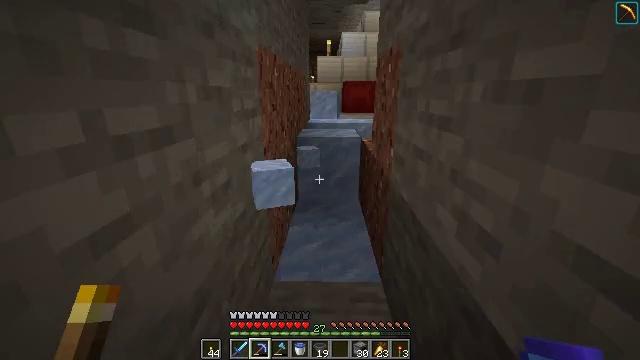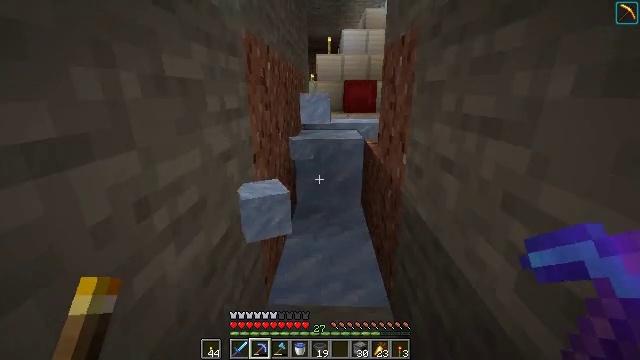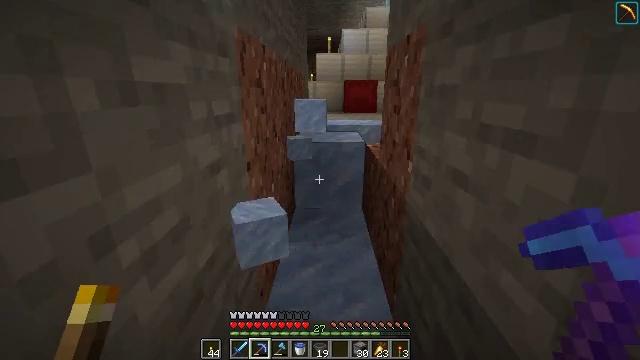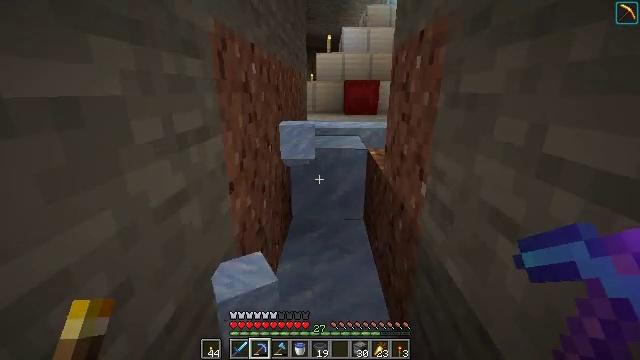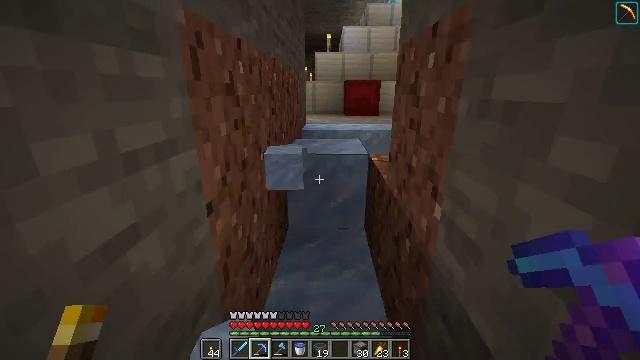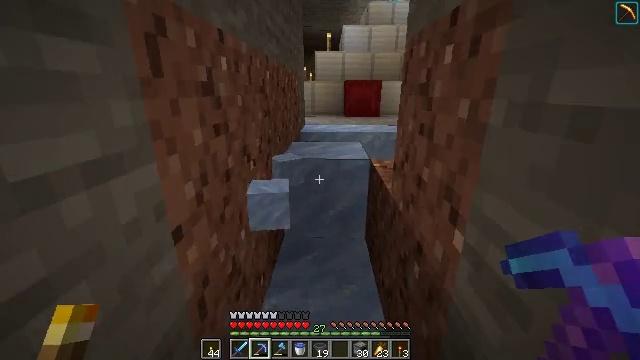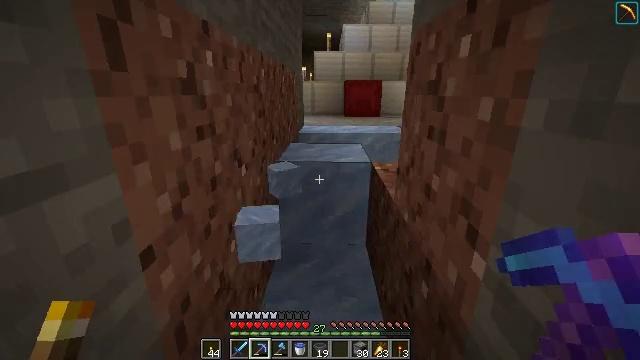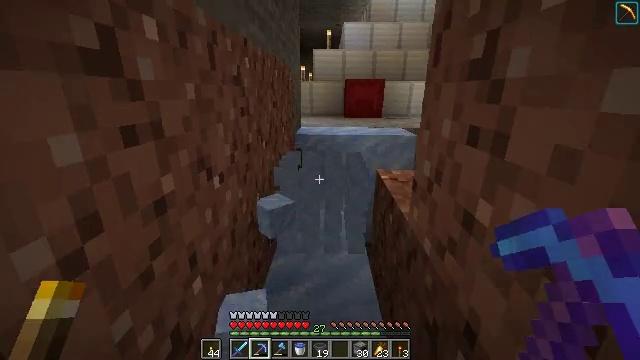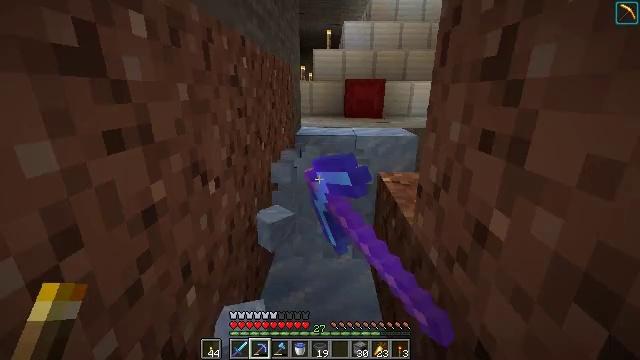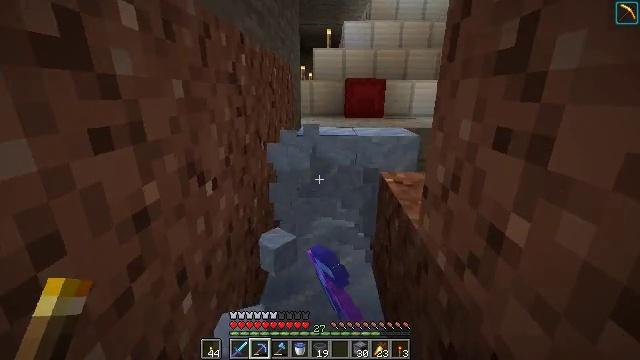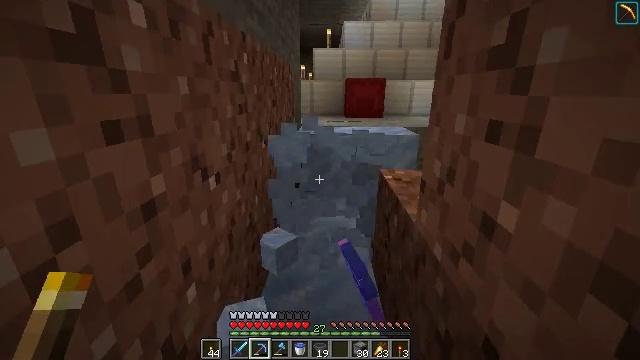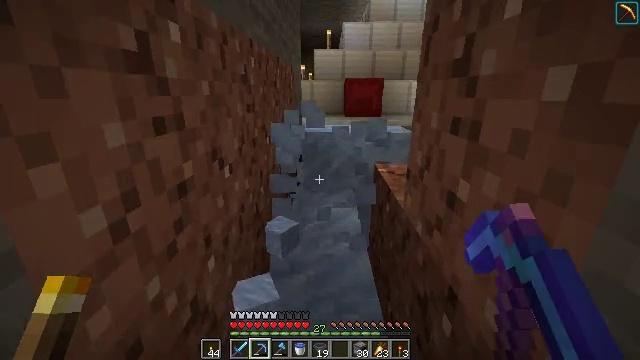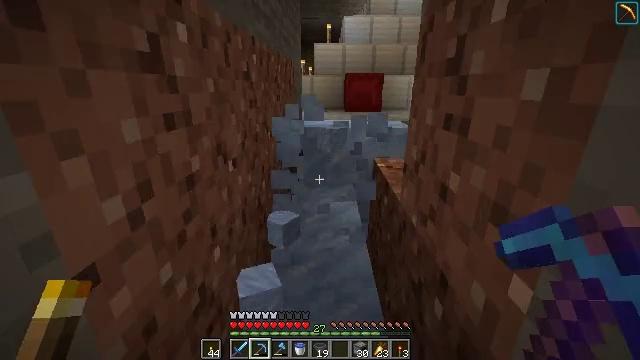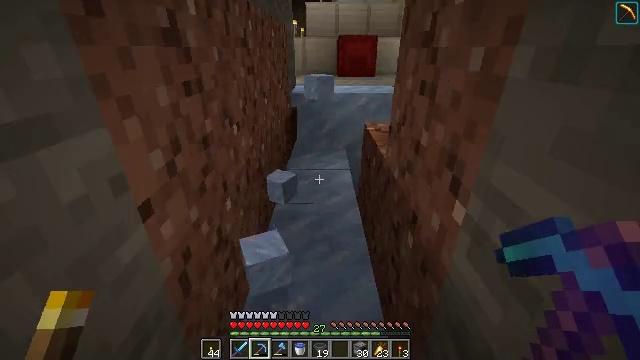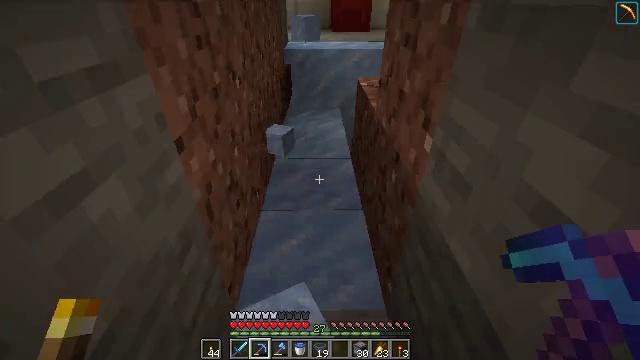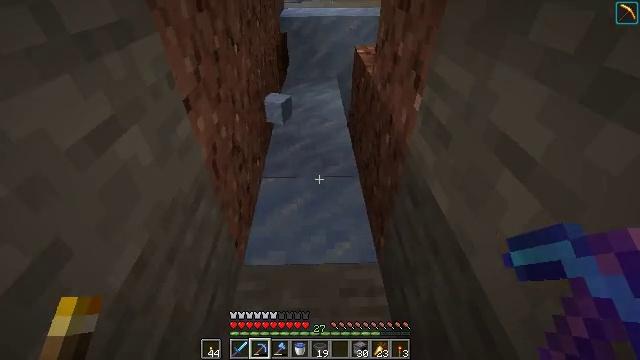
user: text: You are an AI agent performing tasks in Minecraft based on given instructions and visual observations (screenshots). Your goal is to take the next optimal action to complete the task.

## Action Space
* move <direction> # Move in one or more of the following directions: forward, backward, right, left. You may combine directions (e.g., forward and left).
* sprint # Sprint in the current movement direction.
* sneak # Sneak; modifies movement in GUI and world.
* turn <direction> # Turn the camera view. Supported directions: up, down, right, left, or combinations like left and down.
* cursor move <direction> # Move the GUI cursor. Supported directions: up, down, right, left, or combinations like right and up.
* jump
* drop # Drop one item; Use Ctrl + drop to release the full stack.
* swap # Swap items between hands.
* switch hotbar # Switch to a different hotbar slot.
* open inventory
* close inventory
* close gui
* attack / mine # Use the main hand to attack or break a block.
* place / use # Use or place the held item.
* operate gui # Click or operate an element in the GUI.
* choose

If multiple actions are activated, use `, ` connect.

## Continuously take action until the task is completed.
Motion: motion action
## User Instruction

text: Break packed ice to add to inventory.
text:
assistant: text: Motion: move forward
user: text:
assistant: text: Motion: move forward
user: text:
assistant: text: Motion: move forward
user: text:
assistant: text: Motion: move forward
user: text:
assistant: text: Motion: move forward
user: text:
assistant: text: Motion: move forward
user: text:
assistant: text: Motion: move forward, attack / mine
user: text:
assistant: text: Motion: no_op
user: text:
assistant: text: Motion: move back
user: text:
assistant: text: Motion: move back
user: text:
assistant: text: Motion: move back
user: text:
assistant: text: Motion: move back, turn down
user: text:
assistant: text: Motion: move back, turn right and down
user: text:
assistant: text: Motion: move back, turn right and down
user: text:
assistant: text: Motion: turn down
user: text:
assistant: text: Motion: no_op
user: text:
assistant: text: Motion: no_op
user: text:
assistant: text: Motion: no_op
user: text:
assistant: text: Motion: no_op
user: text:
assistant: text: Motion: attack / mine
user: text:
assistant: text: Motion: turn up, attack / mine
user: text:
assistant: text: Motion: turn up, attack / mine
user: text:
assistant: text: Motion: turn up, attack / mine
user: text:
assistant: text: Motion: no_op
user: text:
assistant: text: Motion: no_op
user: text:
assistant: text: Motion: move forward
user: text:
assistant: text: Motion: move forward
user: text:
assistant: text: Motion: move forward
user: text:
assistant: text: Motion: move forward
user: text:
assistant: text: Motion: move forward